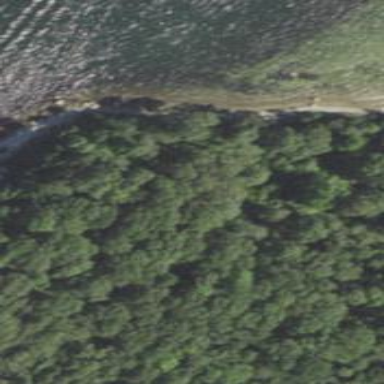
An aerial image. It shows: Natural cliff.